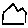
Label: house